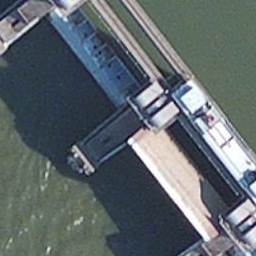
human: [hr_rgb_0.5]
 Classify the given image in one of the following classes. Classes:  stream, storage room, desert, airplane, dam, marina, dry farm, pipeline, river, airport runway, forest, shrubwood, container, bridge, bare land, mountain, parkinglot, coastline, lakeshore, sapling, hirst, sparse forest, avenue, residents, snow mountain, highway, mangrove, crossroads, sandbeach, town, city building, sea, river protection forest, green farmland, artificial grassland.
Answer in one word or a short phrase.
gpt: dam